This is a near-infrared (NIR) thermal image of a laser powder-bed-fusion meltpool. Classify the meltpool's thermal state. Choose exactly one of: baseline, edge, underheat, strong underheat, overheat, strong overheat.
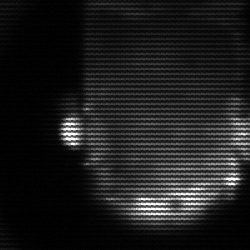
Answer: baseline